Question: My structure is:
ViewController A [-> (modal)] Navigation Controller -> ViewController B [-> (push)] ViewController C
In other words: VC A has a button you push to do a modal segue to VC B (which happens to be embedded in a Navigation Controller). Then in VC B, you click on a table view cell and this triggers a push segue to VC C. All segues were made on the storyboard and identifiers were appropriately named.
The Issue is: When you click on the table view cell that transitions from VC B to VC C, the transition does correctly go to VC C, but it animates like a modal segue and VC C does not have a navigation bar (even when I specifically set 'navigationController?.isNavigationBarHidden = false'). Thus, there is no back button.
For debugging purposes, I embedded VC A in a nav controller and had a button from there segue to a new VC with the push segue and the same thing happened (that thing being that the transition did not spawn the nav bar). Any ideas to solve this issue?
EDIT: Basic idea of the VC setup. Note that segue from VC A to VC B is done in code.

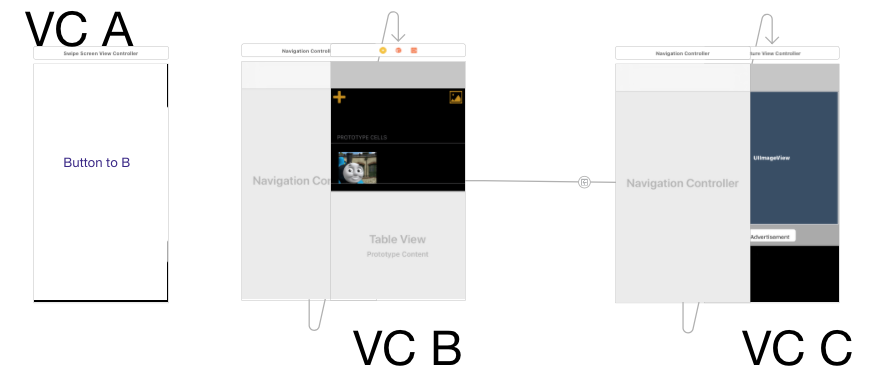
Answer: To fix this you need to connect the modal segue from VC A to VC B's Navigation Controller.